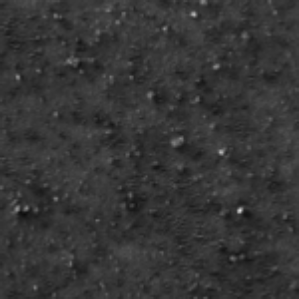
Label: frost